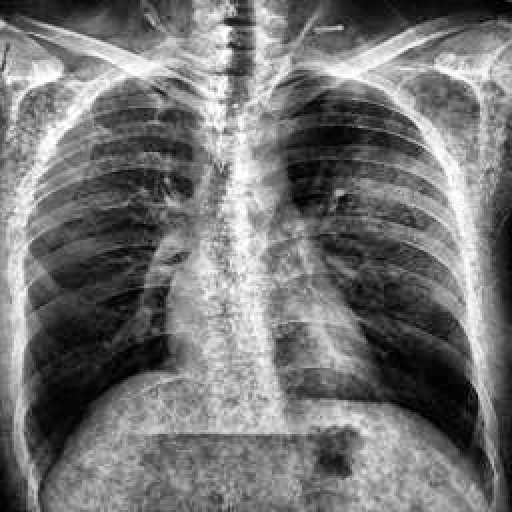
Finding: TUBERCULOSIS